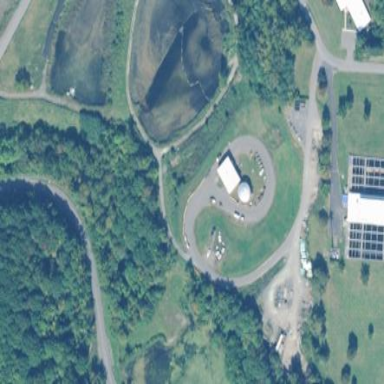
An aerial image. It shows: Wastewater plant.